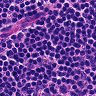
Metastatic tissue present: no